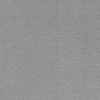
Atmospheric dust classification: dusty